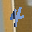
Label: 4